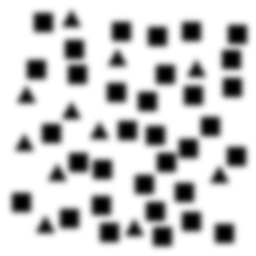
Squares: 33
Triangles: 11
Stars: 0
Total shapes: 44